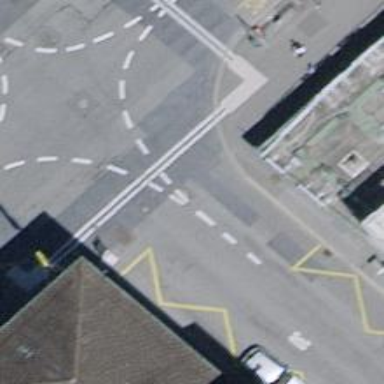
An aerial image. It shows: Unmarked crossing on the road.